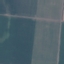
Land use / land cover class: AnnualCrop